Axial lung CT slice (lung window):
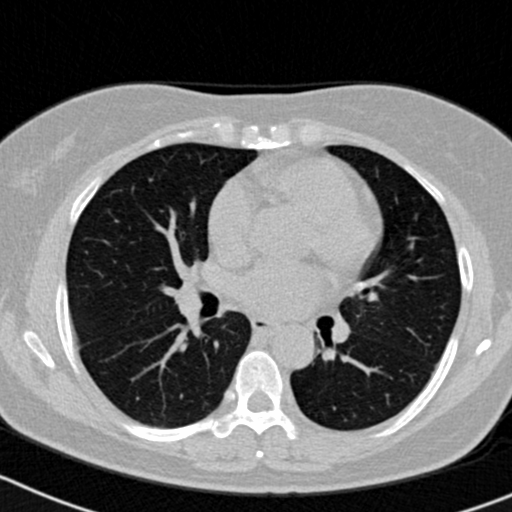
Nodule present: no